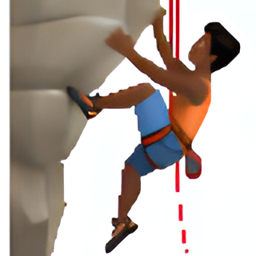
Name: man climbing medium dark skin tone
Emoji: 🧗🏾‍♂️
Group: People & Body
Sub-group: person-activity